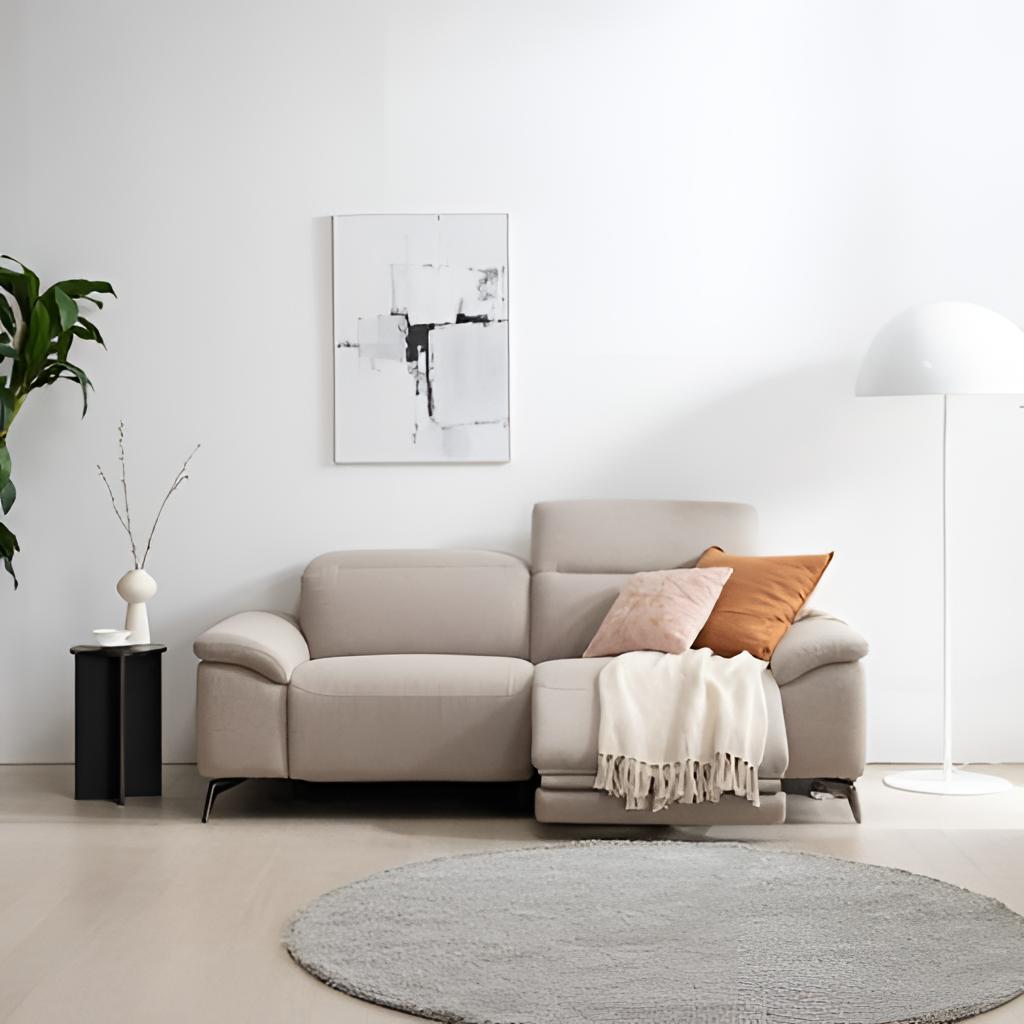
beige leather sofa, living room, modern, beige wood flooring, with plank pattern, paint wallpaper, with solid pattern